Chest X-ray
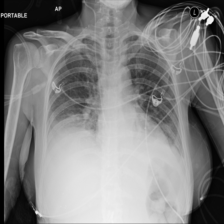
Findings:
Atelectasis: positive
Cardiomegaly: negative
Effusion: negative
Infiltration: negative
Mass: negative
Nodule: negative
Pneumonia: negative
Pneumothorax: negative
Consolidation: negative
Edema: negative
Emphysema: negative
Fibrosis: negative
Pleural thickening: negative
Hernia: negative